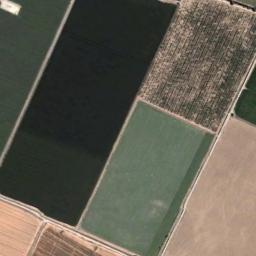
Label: rectangular_farmland